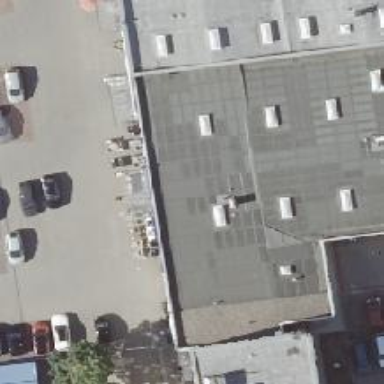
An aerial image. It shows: Furniture shop.